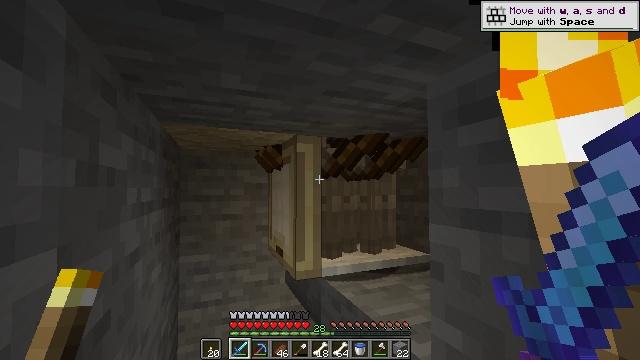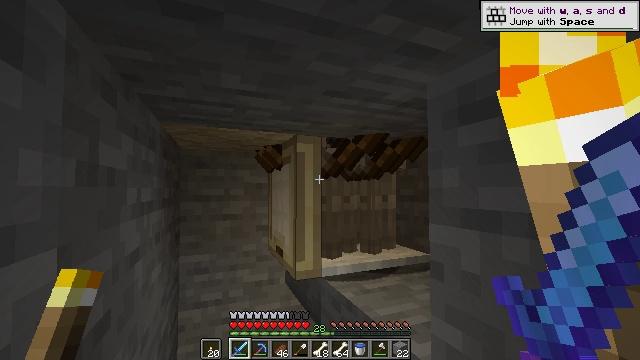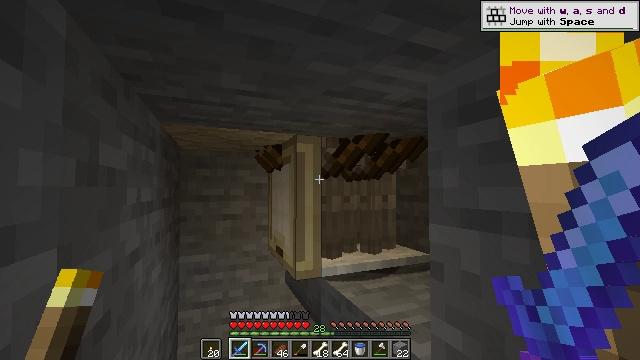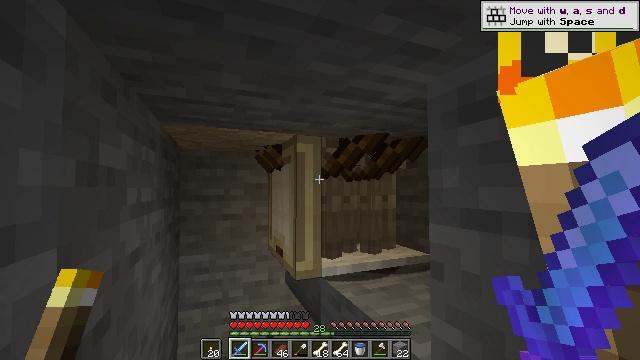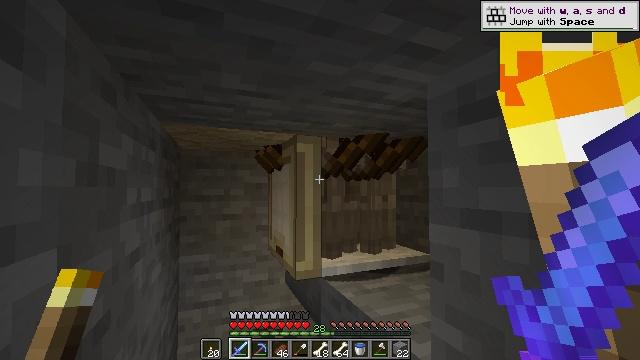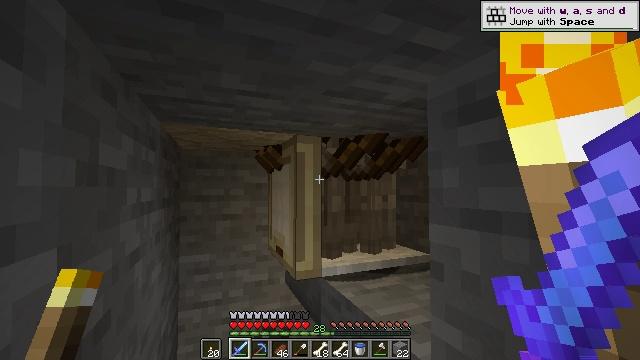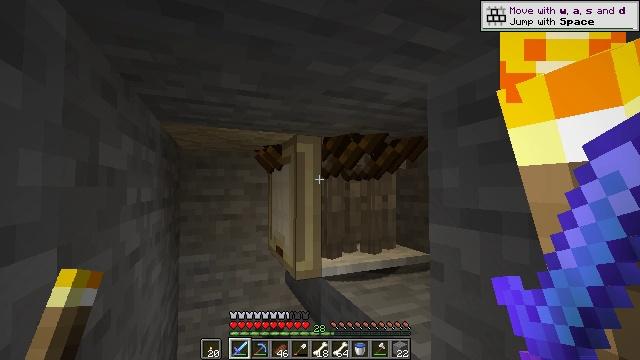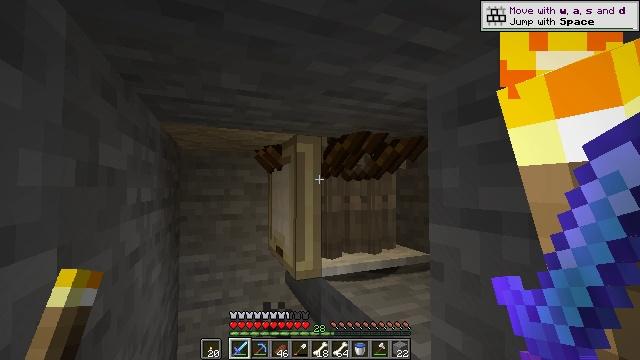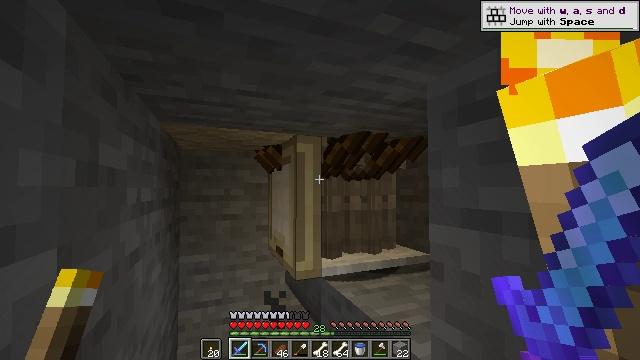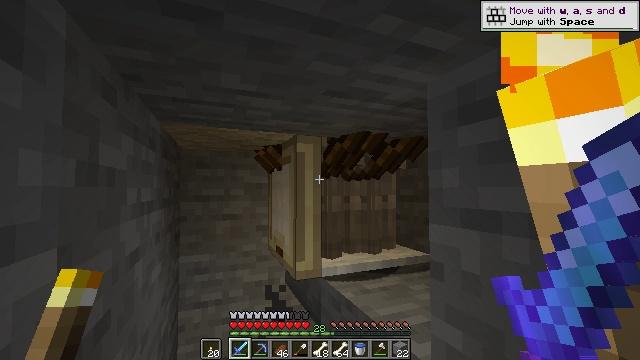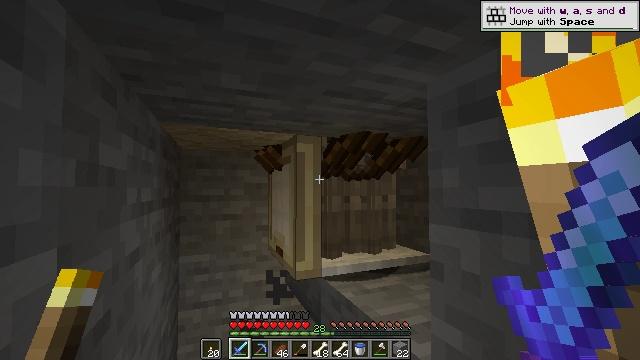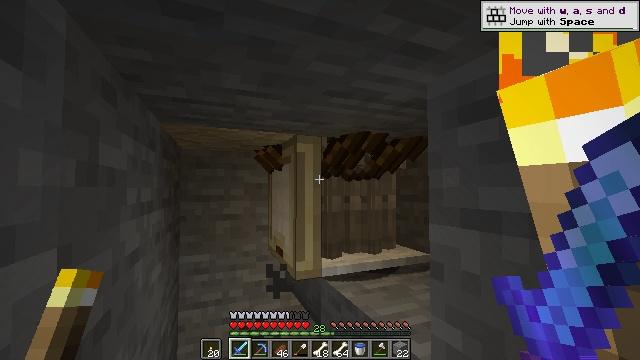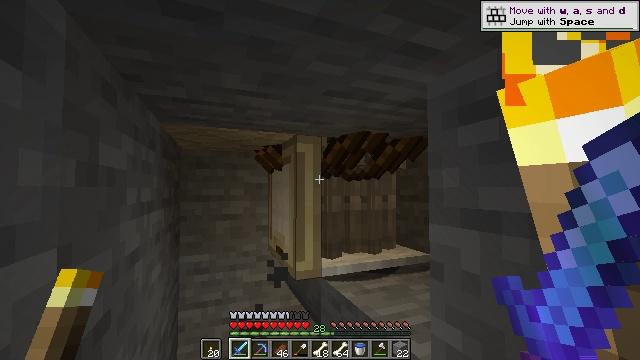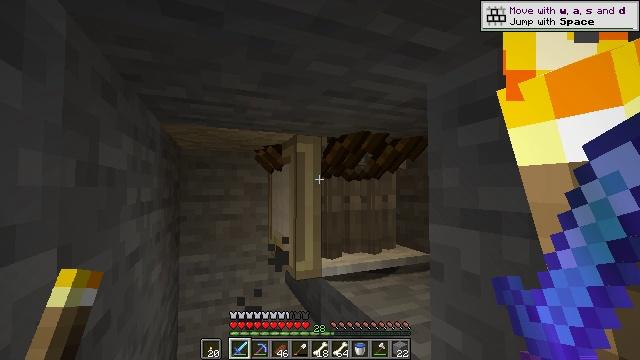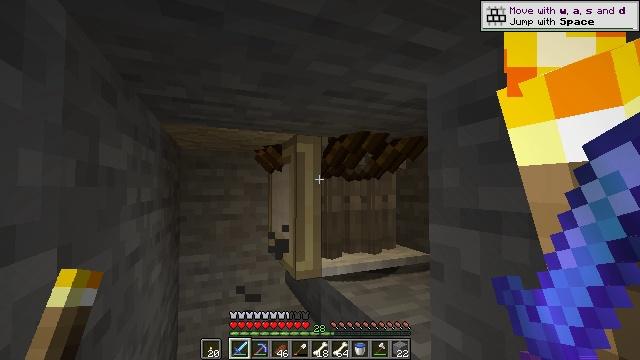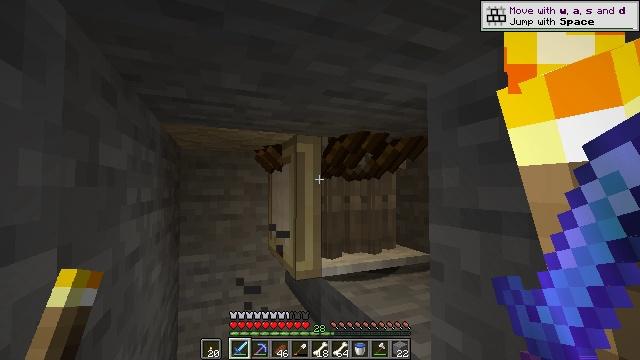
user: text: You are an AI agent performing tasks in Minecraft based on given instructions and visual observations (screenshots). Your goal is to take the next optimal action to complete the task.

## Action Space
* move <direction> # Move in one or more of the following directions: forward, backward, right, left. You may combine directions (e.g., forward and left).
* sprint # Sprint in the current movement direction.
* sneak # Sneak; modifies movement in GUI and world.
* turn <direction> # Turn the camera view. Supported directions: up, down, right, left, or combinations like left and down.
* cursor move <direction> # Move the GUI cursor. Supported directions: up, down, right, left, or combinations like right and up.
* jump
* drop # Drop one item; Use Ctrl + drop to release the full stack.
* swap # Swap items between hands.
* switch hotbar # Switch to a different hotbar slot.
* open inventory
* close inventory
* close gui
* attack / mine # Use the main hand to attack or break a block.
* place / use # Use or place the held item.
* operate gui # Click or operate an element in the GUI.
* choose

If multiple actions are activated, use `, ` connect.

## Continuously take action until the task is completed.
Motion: motion action
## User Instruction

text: Hunt the skeleton.
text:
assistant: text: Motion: no_op
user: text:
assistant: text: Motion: no_op
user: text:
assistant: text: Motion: no_op
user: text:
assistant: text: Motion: no_op
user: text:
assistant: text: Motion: no_op
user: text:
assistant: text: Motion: no_op
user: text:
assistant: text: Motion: no_op
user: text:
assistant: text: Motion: no_op
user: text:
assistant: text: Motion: no_op
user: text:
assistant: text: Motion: no_op
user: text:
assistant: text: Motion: no_op
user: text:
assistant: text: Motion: no_op
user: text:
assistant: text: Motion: no_op
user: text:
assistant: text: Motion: no_op
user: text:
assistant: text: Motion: no_op
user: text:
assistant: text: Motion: no_op
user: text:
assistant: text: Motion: no_op
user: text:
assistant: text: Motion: no_op
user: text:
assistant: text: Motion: no_op
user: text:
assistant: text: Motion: no_op
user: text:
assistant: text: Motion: no_op
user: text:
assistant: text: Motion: no_op
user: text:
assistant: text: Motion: no_op
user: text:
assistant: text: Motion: no_op
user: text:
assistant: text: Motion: no_op
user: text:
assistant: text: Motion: no_op
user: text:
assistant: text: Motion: no_op
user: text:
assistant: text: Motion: no_op
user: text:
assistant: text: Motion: no_op
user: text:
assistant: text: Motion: no_op